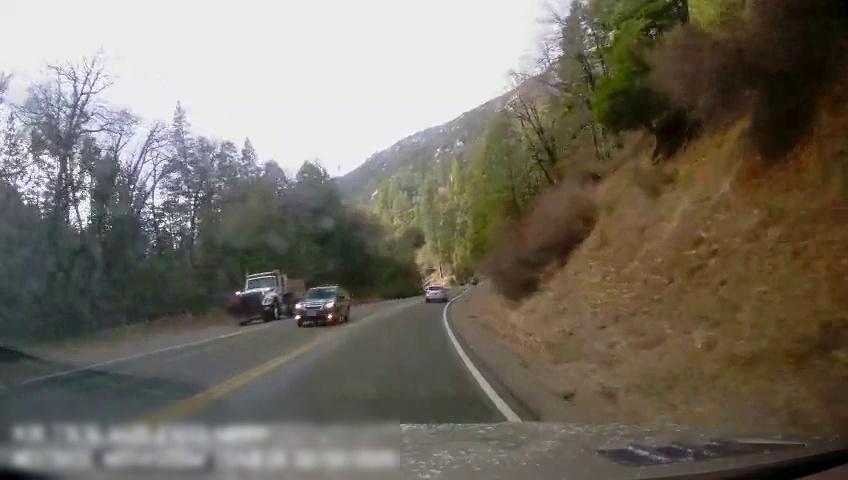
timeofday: Day
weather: Sunny
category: Drivable Space
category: Vehicles | Truck
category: Vehicles | Car
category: Vehicles | Car
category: Lanes | Opposite Lane
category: Lanes | Current Lane
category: Lanes | Current Lane
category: Lanes | Current Lane